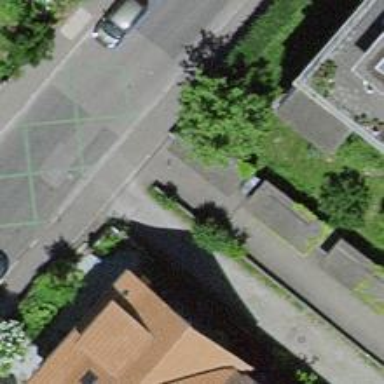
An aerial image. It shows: Bollard barrier.